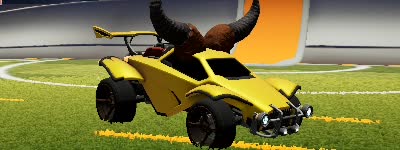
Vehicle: octane